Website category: sports
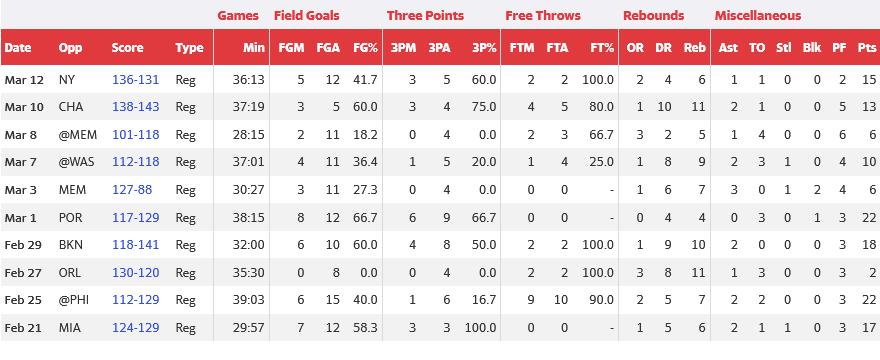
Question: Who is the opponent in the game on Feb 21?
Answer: MIA

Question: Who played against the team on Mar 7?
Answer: WAS

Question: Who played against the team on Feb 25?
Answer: PHI

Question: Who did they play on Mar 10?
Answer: CHA

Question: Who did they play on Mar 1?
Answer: POR

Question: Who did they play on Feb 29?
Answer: BKN

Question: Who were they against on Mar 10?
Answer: CHA

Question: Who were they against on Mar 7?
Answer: WAS

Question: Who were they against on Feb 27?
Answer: ORL

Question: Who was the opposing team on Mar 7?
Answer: WAS

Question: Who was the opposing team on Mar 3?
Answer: MEM

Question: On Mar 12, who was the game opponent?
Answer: NY

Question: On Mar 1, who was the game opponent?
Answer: POR

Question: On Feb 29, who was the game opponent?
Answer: BKN

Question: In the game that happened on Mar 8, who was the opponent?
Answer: MEM

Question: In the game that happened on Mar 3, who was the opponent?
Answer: MEM

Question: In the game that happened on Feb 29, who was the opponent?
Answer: BKN

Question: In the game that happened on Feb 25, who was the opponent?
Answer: PHI

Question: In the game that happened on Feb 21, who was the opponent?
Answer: MIA

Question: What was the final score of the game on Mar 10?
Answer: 138-143

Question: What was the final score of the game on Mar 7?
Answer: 112-118

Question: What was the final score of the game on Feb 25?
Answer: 112-129

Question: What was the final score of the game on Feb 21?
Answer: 124-129

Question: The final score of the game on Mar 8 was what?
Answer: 101-118

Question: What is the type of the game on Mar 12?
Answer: Reg

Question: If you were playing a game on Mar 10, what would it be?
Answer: Reg

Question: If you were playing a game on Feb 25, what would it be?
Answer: Reg

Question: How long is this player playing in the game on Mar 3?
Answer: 30:27

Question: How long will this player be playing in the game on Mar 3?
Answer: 30:27

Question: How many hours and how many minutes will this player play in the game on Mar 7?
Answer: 37:01

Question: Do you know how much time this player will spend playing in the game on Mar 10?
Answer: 37:19

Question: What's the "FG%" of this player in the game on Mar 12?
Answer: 41.7

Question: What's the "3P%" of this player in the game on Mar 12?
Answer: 60.0

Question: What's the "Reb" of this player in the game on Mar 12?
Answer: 6

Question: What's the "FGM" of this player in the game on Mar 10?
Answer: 3

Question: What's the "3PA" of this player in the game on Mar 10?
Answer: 4

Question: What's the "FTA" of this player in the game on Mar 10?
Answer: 5

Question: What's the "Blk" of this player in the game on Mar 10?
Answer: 0

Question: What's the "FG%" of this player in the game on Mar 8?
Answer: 18.2

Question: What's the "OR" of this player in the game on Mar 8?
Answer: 3

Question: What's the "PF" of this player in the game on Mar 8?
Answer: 6

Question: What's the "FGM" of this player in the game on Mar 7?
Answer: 4

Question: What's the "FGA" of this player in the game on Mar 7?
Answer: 11

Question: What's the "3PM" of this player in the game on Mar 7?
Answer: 1

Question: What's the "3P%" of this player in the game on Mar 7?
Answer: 20.0

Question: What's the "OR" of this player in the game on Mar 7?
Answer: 1

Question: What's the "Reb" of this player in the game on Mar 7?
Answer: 9

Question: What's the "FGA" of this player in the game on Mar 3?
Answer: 11

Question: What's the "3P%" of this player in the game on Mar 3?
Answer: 0.0

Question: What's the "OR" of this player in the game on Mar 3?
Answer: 1

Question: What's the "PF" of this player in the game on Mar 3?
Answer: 4

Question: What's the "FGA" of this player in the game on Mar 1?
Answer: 12

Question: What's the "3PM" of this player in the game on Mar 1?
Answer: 6

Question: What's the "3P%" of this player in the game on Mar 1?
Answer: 66.7

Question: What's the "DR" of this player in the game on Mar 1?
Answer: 4

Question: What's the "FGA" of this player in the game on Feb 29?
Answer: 10

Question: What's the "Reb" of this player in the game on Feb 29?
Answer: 10

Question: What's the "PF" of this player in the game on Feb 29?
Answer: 3

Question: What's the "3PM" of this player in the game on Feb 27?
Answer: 0

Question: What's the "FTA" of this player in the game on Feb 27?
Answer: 2

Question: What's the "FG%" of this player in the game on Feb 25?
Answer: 40.0

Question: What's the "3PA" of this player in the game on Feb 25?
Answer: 6

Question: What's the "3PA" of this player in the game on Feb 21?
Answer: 3

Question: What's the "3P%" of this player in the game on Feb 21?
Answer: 100.0